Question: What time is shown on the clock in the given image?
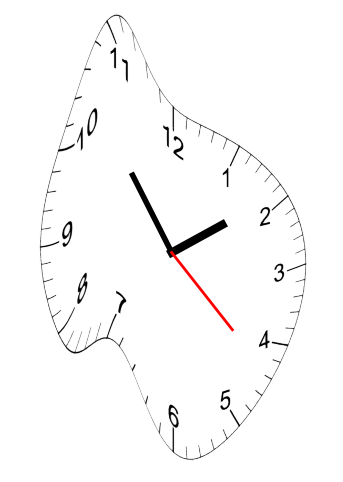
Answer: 01:53:22